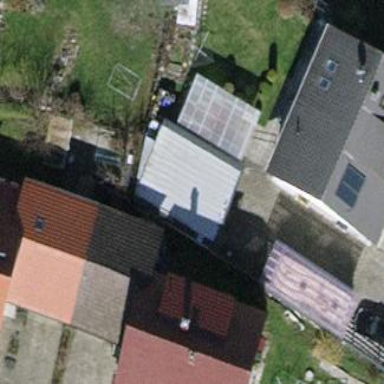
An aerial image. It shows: Garage.